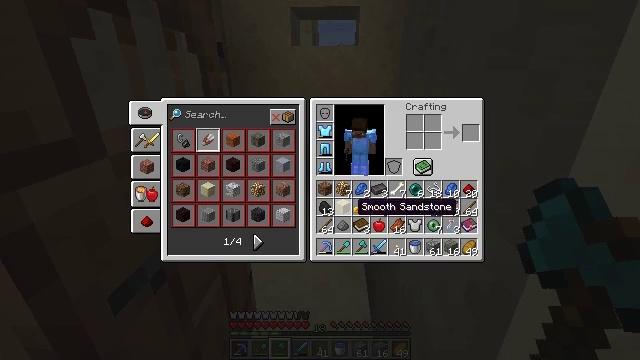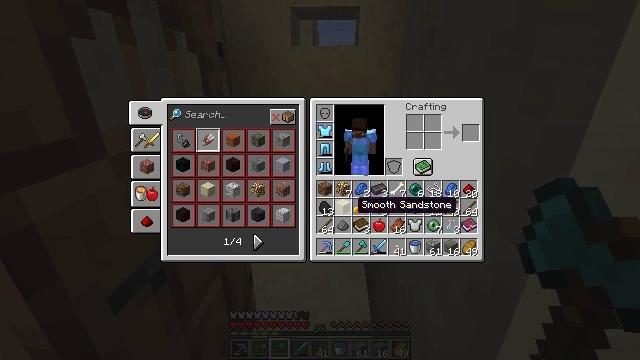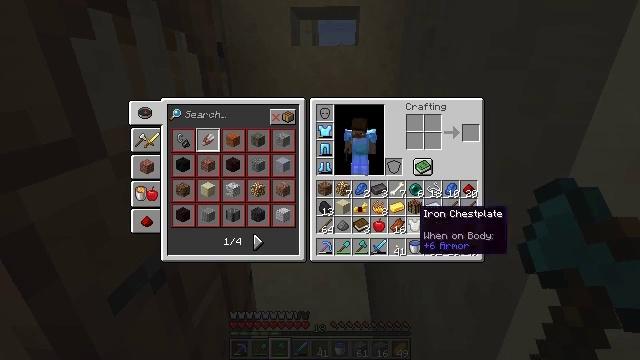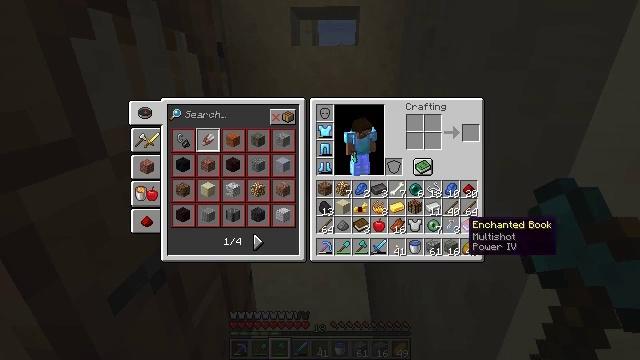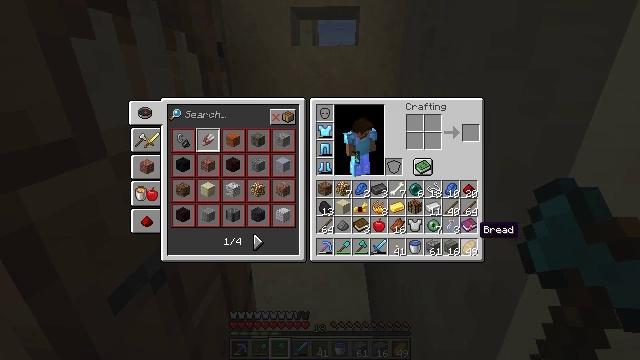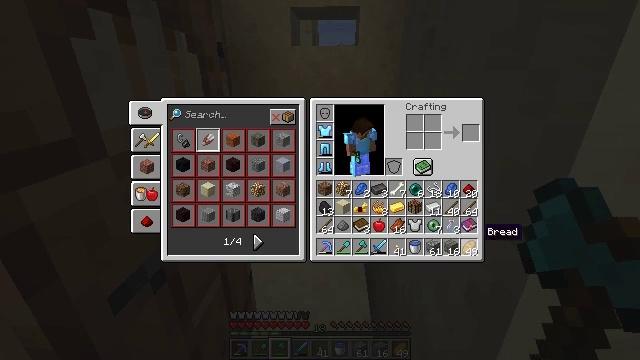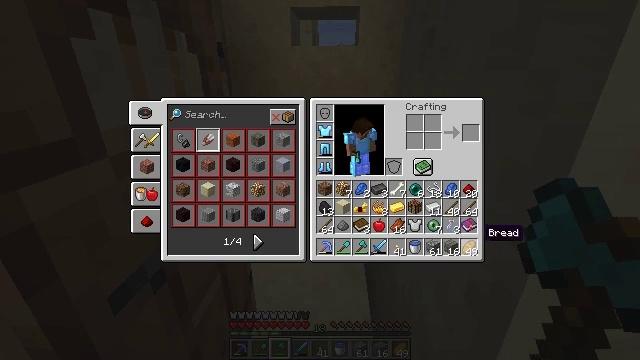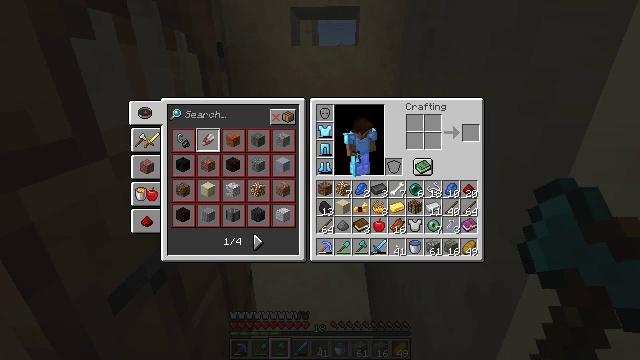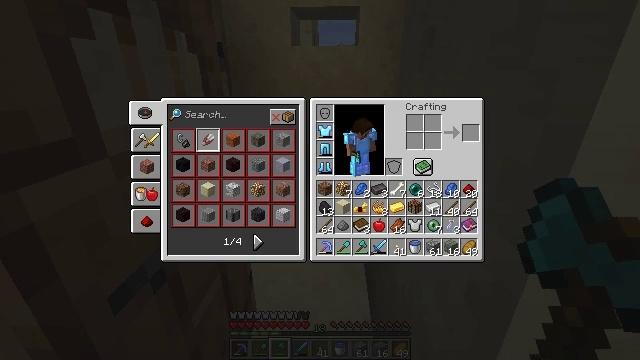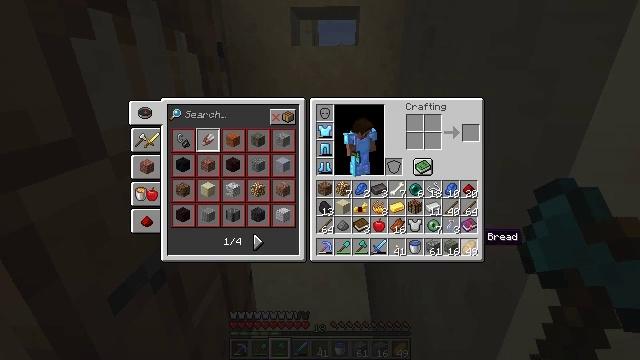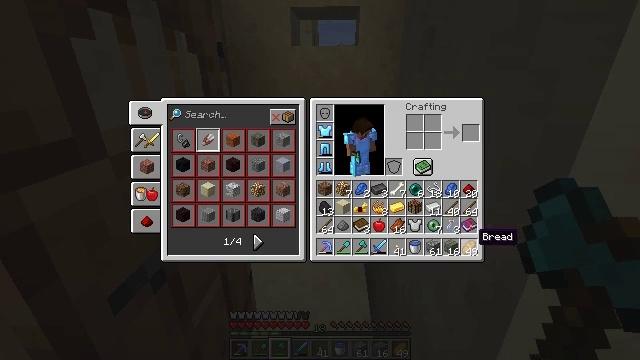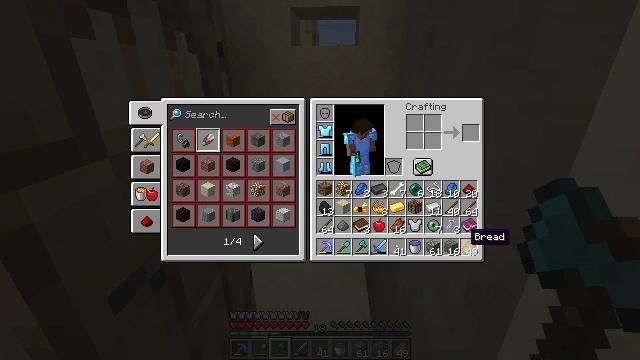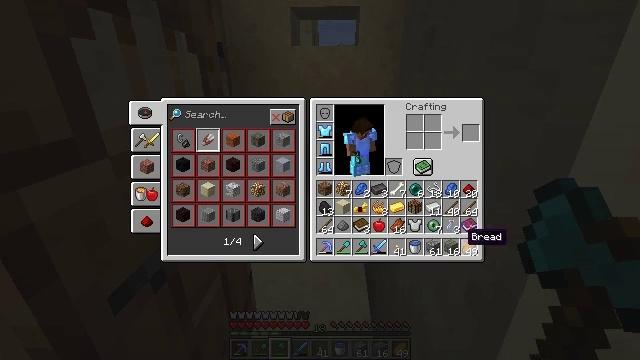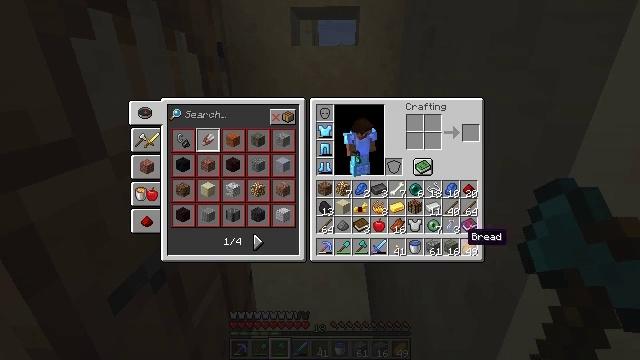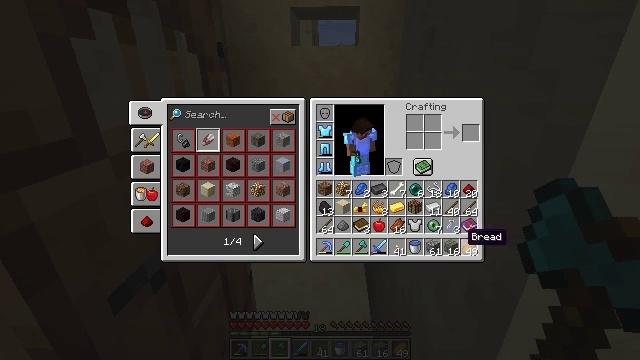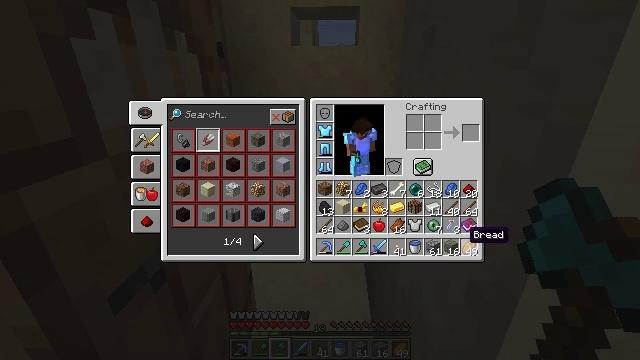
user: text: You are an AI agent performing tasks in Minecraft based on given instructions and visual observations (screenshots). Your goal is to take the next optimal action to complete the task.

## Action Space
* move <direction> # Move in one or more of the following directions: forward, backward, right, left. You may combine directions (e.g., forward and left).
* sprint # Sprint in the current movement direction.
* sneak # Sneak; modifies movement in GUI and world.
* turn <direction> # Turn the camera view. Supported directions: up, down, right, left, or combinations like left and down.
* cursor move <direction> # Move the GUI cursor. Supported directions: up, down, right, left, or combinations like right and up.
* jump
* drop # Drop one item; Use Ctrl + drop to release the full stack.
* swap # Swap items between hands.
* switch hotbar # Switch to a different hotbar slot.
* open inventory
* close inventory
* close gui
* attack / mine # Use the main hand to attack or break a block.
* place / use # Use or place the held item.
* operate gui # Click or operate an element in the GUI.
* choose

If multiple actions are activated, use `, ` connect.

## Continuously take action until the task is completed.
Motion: motion action
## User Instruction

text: Remove a glass bottle from the inventory.
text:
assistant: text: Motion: no_op
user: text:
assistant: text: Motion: cursor move right and down
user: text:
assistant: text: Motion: cursor move right and down
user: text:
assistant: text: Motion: cursor move right
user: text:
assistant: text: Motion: no_op
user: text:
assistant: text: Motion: no_op
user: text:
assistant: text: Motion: no_op
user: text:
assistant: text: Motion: no_op
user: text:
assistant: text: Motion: no_op
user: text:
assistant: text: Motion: no_op
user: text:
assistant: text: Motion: cursor move left
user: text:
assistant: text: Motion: no_op
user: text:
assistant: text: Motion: no_op
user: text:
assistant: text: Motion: no_op
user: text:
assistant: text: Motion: no_op
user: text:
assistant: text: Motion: no_op
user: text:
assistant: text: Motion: no_op
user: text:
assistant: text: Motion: no_op
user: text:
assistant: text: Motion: no_op
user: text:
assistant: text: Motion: no_op
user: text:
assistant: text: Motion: no_op
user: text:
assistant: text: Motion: no_op
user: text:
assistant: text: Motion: no_op
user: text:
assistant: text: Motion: no_op
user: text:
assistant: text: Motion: no_op
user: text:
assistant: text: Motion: no_op
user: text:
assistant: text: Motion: no_op
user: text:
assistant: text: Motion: no_op
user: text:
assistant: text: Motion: no_op
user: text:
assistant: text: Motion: no_op